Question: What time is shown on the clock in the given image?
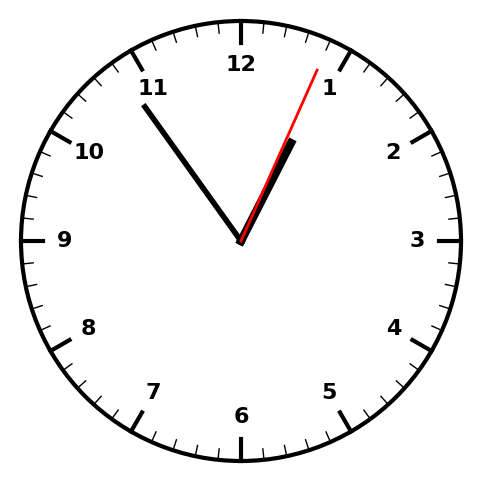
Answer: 12:54:04